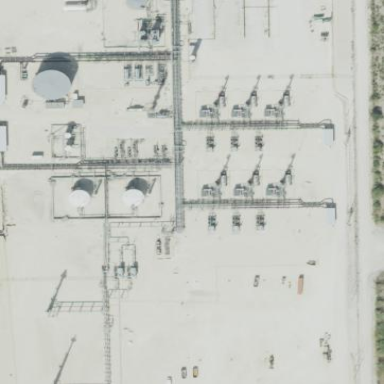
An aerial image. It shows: Industrial area primarily used for oil-related activities.